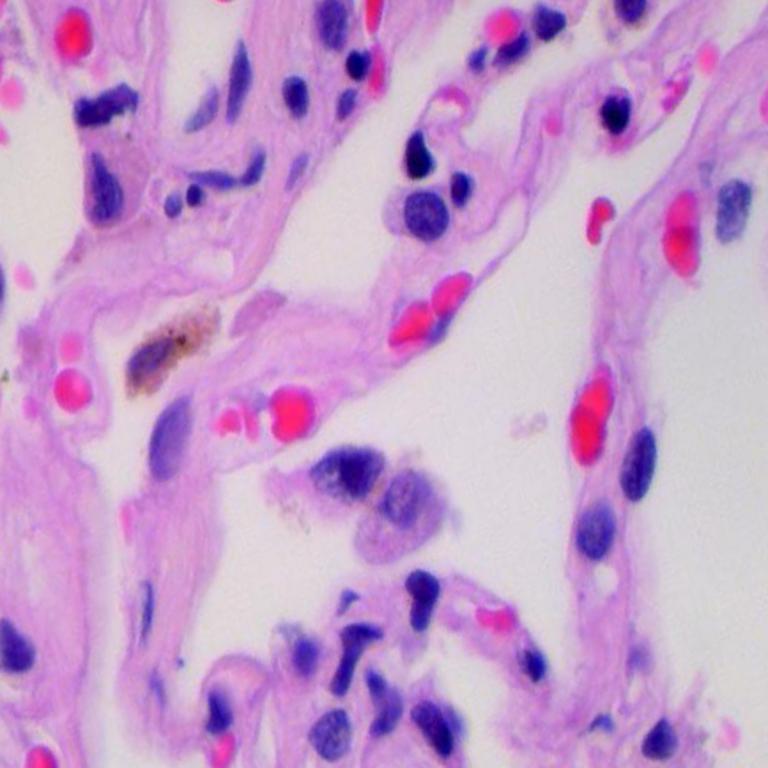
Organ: lung
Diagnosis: benign